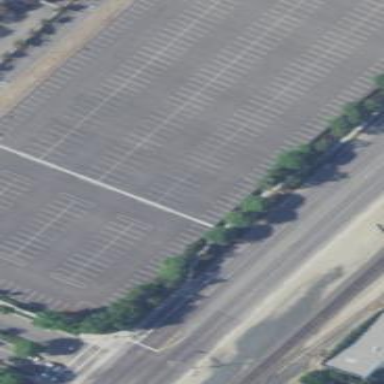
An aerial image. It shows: Overflow parking lot.